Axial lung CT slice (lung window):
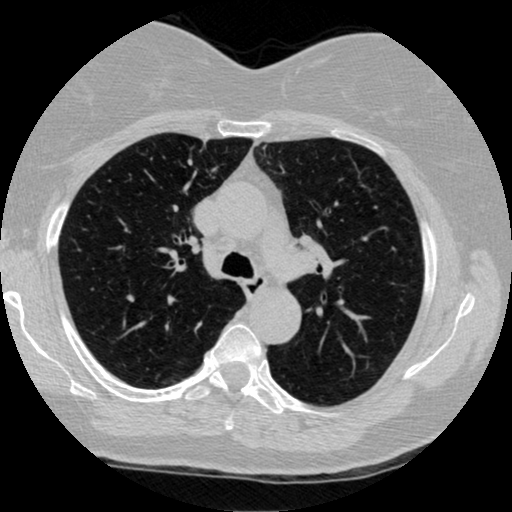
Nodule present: no